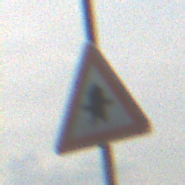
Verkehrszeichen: Vorfahrt
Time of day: MorningAfternoon
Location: Outdoor (Nature)
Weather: PartlyCloudy
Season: NotSpecified
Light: Natural